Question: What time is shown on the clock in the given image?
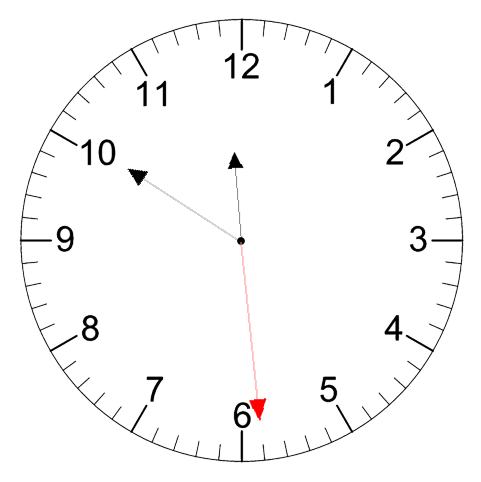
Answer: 11:50:29